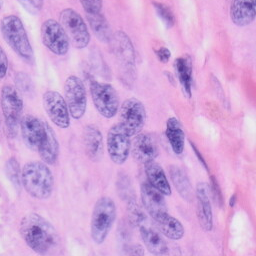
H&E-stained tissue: Skin